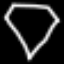
Label: diamond